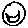
Label: smiley face